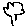
Label: tree